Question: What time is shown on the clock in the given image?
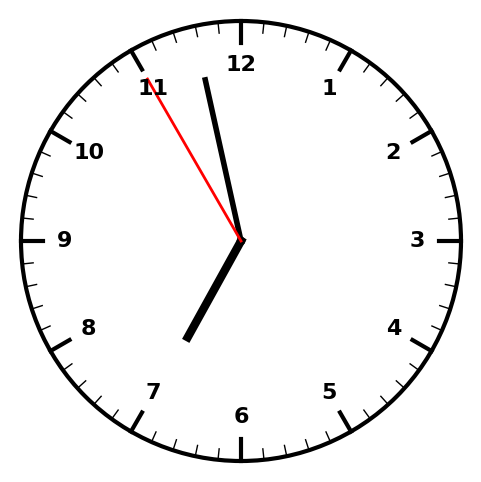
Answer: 06:57:55